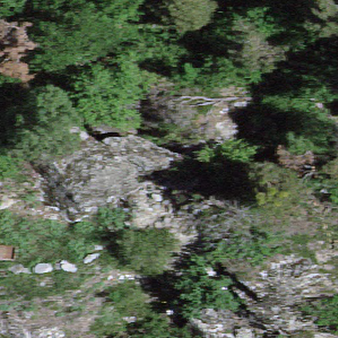
Label: bouldering_area